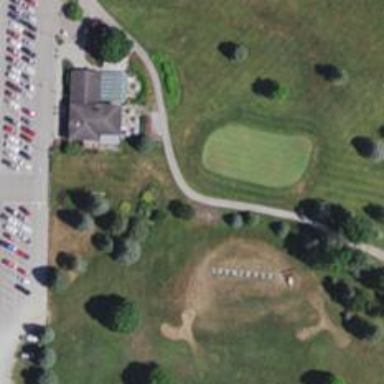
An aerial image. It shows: Service road used as golf cart path.